Question: I want to manipulate the var series before I configure the highchart-code.
But I get 68 series!! instead of my 2 series I defined before.
What can be the error?

'''
var series;
function refresher() {
series = "[{ name = 'test1', data = data[0]},{ name = 'test', data = data[1]}]";
$.getJSON(url,
function(data) {
chart = new Highcharts.StockChart
({
chart: { renderTo: 'container', zoomType: 'x', type: 'line', width: 900 },
legend: { enabled: true, verticalAlign:'bottom' },
title: { text: 'You see the data of the last measured hour!' },
credits: { enabled: false },
xAxis: { type: 'datetime', title: { text: 'time' } },
yAxis: { title: { text: 'hallo' } },
rangeSelector:{ enabled: false },
navigator : { enabled: false },
series: series,
tooltip: { xDateFormat: '%e. %b.%Y %H:%M:%S', valueDecimals: 2, },
exporting: { enabled: true },
});
// Format the y-data.
Highcharts.numberFormat(this.y, 2, '.', ',');
});
};
'''
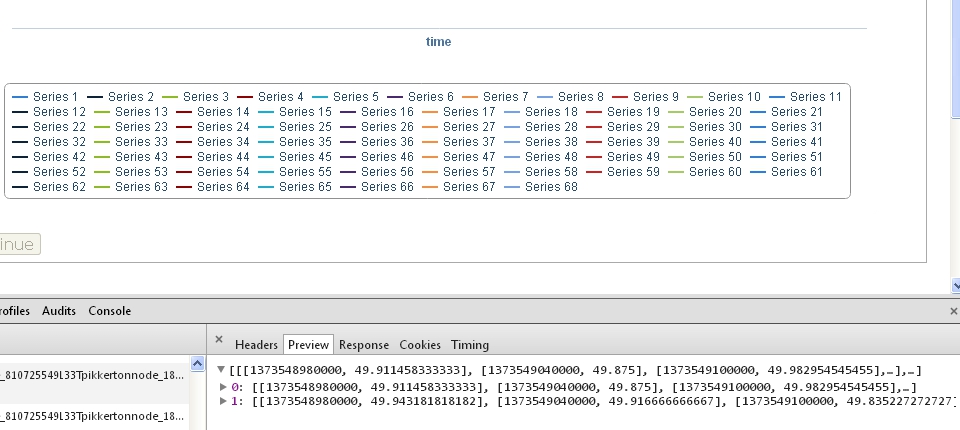
Answer: The problem is in the 'series' variable.
1st of all, it's a string, and not an object.
I don't know why you are using it like that but if you really want it to be a string, you'll have to 'eval' it when given it to the 'series' object:
'''
...
series: eval(series)
...
'''
Also, it's not:
'''
series = "[{ name = 'test1', data = data[0]},{ name = 'test', data = data[1]}]"
'''
The equal signs are incorrect.
It has to be:
'''
series = "[{ name: 'test1', data: data[0]},{ name: 'test', data: data[1]}]"
'''
(I've replaced the equal signs by colons.)